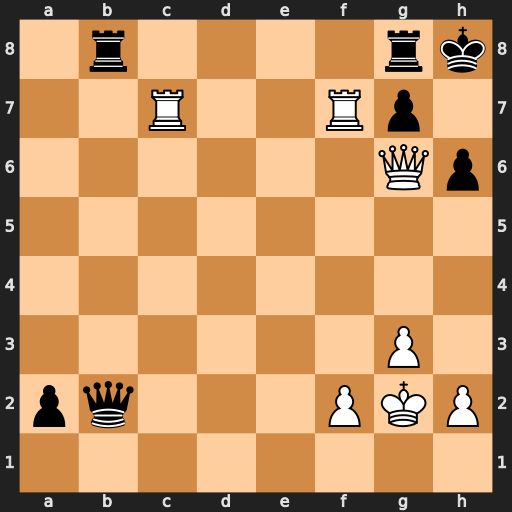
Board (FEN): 1r4rk/2R2Rp1/6Qp/8/8/6P1/pq3PKP/8
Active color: w
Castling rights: -
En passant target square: -
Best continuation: Qxh6+ gxh6 Rh7#